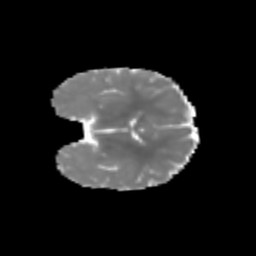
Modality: MD
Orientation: coronal
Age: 6
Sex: female
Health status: healthy